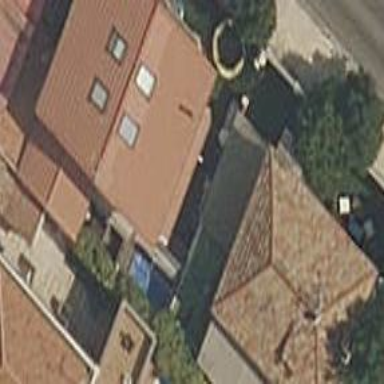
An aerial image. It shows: Hipped-roof house.